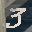
Label: 3